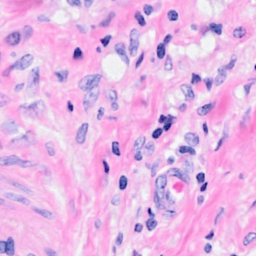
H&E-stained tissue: Breast